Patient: sex F, age 59
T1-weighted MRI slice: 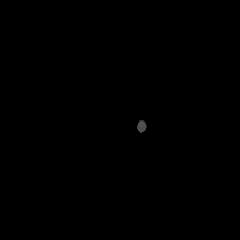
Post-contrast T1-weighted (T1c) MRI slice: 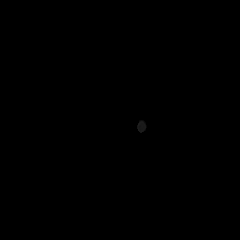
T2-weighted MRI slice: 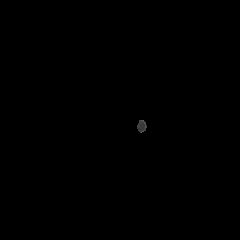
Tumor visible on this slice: no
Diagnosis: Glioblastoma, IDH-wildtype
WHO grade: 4